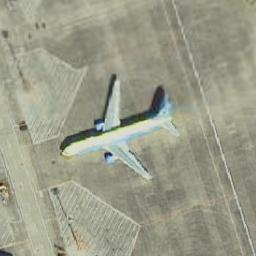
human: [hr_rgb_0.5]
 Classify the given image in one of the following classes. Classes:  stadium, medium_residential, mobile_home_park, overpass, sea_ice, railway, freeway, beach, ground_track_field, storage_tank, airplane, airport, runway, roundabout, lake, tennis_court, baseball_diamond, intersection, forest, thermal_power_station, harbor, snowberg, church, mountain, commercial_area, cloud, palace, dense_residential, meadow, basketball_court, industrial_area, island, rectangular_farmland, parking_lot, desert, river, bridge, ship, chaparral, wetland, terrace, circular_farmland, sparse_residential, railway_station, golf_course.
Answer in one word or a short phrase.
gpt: airplane